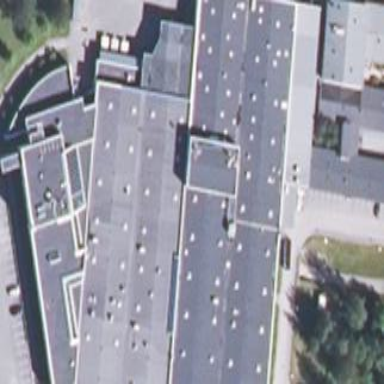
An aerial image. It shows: Building.